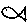
Label: fish